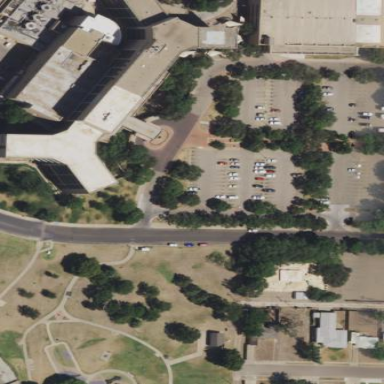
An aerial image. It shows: Hospital building.